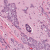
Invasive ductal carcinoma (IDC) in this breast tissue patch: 1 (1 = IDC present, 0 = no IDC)